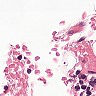
Metastatic tissue present: no